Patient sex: M
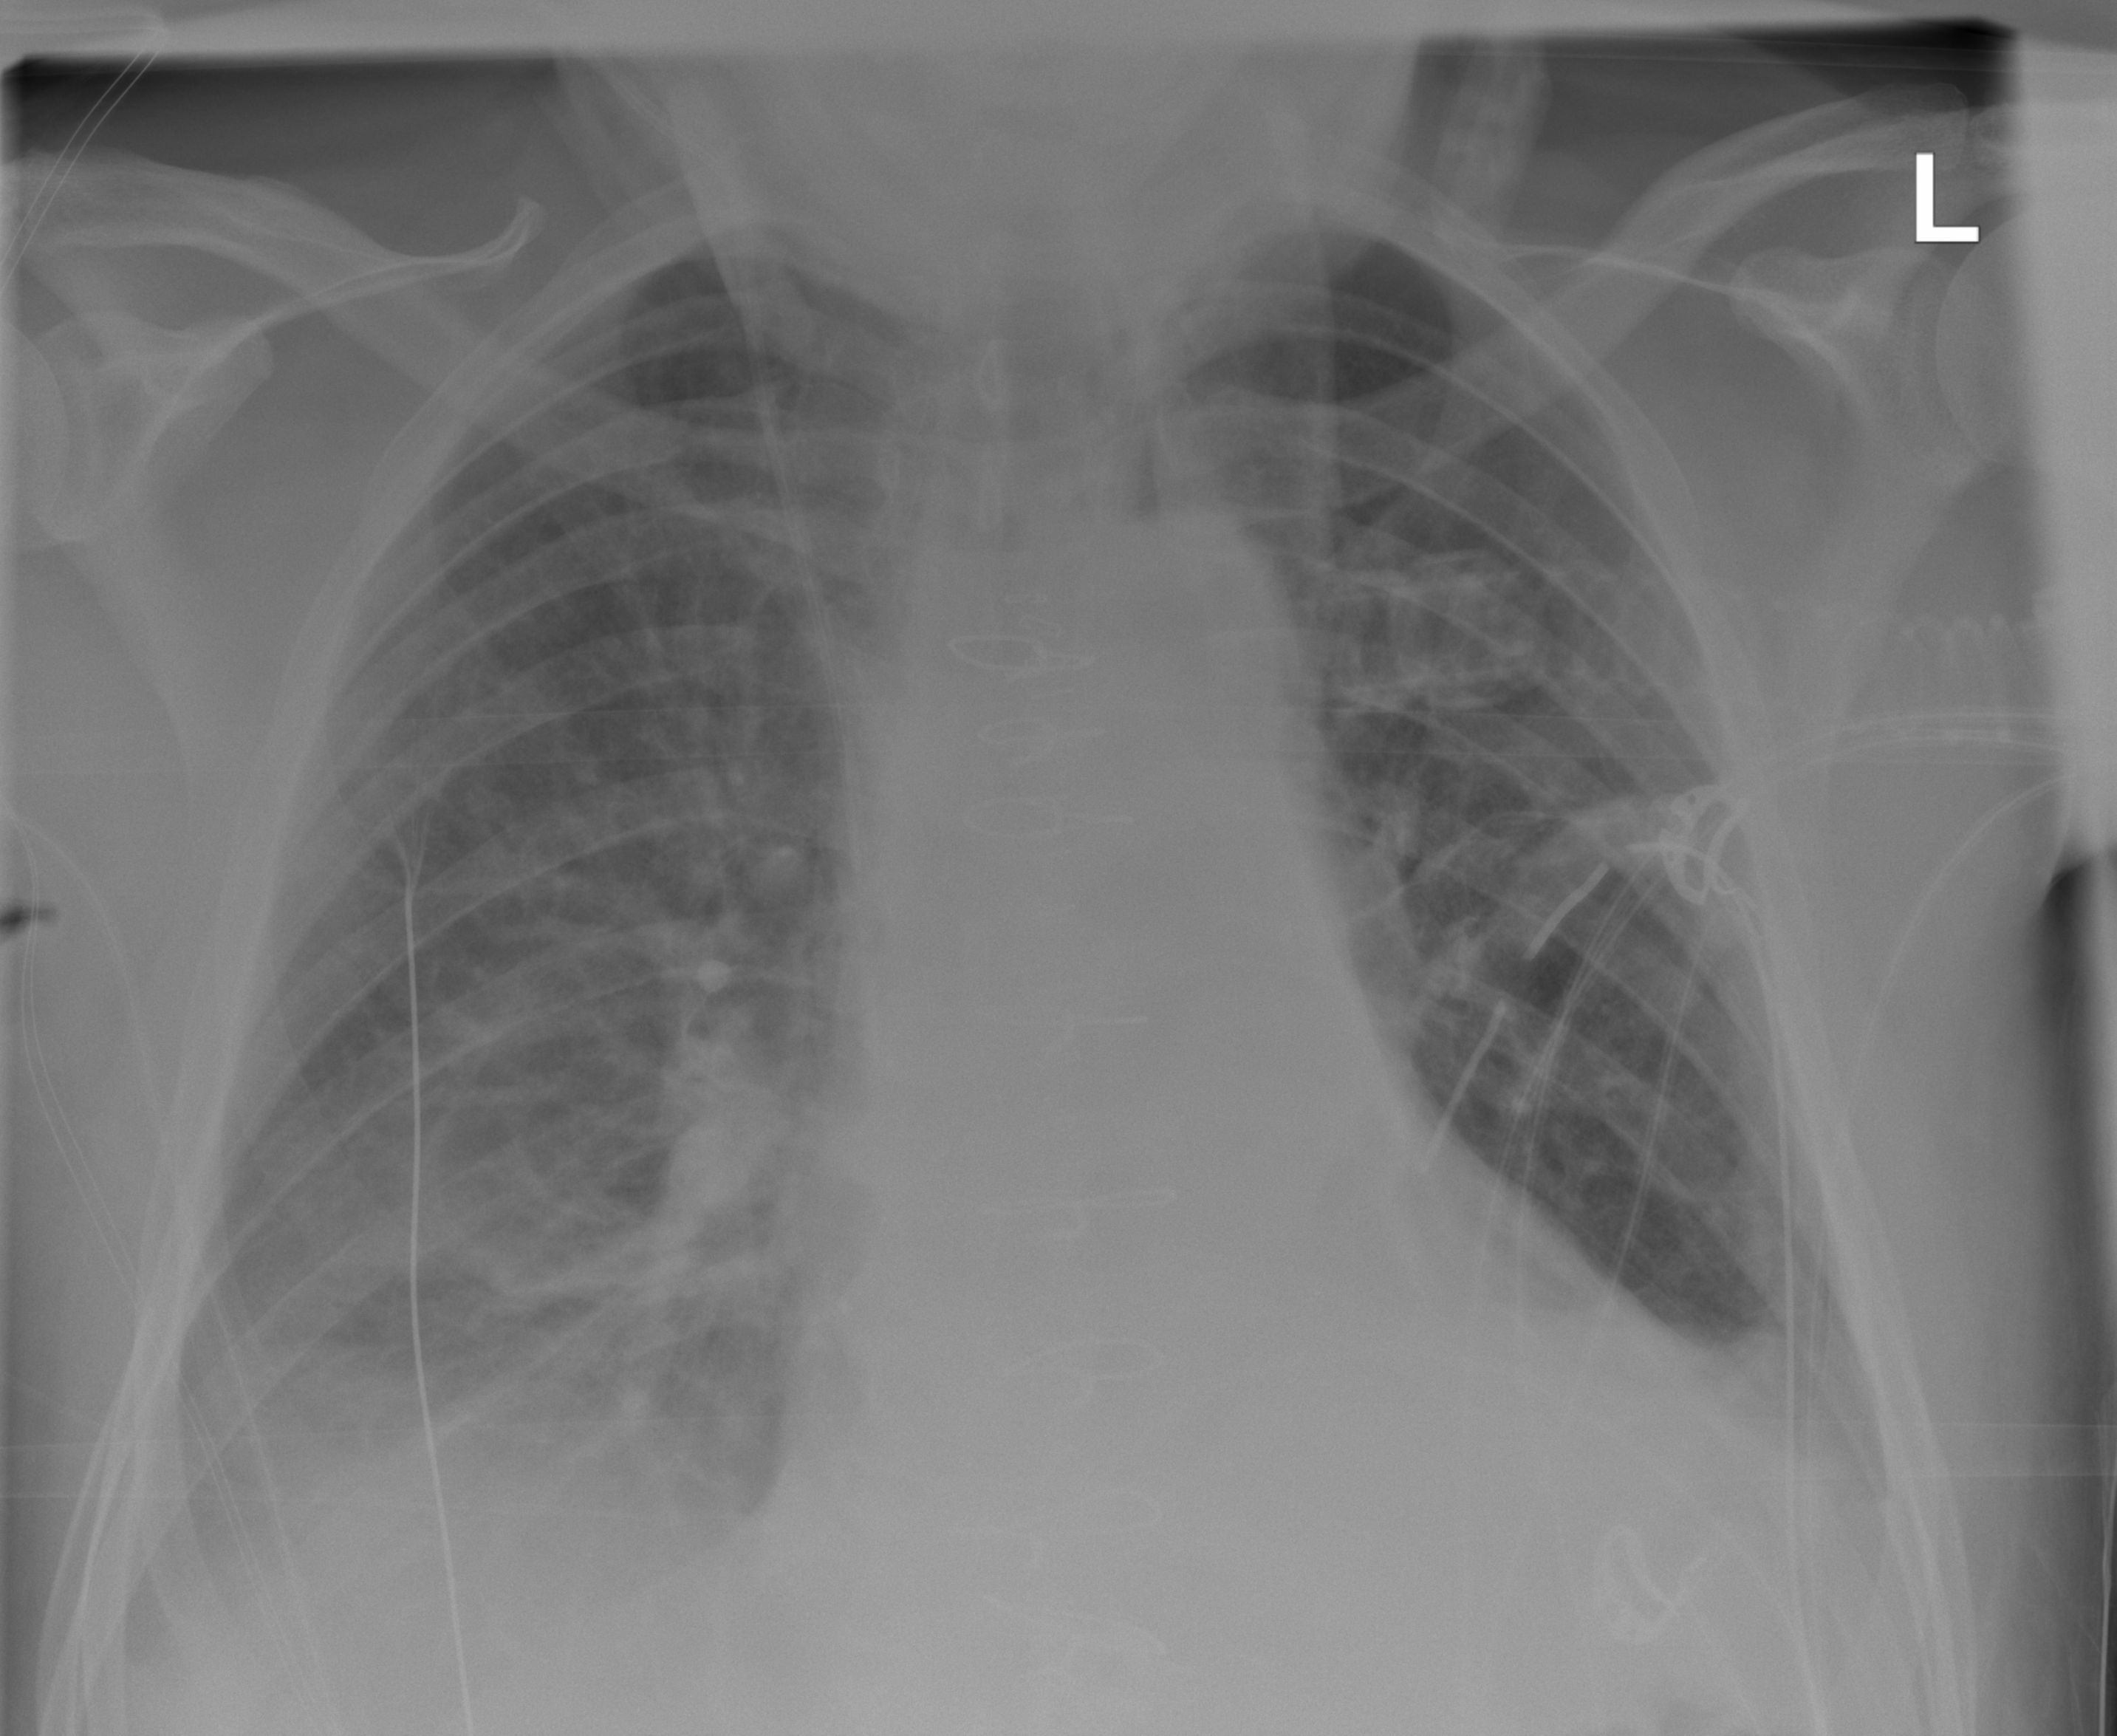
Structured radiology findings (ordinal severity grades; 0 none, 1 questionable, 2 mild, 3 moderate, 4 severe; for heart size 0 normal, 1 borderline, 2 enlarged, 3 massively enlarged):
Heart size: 1
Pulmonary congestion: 2
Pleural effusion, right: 2
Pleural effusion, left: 2
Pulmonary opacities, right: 0
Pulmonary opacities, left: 0
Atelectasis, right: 2
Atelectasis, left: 2